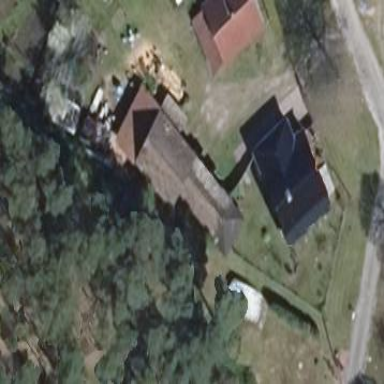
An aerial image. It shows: Building with gabled roof. The roof orientation is along the building.